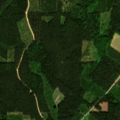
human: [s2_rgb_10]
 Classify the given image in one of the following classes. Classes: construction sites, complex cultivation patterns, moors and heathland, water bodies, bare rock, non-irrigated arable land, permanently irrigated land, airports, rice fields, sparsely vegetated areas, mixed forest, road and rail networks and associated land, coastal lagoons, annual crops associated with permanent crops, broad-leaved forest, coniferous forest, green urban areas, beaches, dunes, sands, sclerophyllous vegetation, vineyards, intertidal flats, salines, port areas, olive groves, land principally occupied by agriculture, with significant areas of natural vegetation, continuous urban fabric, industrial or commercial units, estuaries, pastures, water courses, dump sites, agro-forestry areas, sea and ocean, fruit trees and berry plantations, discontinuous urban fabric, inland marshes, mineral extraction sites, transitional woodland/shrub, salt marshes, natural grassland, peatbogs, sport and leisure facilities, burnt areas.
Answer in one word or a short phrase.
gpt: non-irrigated arable land, broad-leaved forest, coniferous forest, mixed forest, transitional woodland/shrub